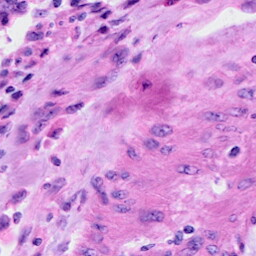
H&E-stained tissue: Cervix